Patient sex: F
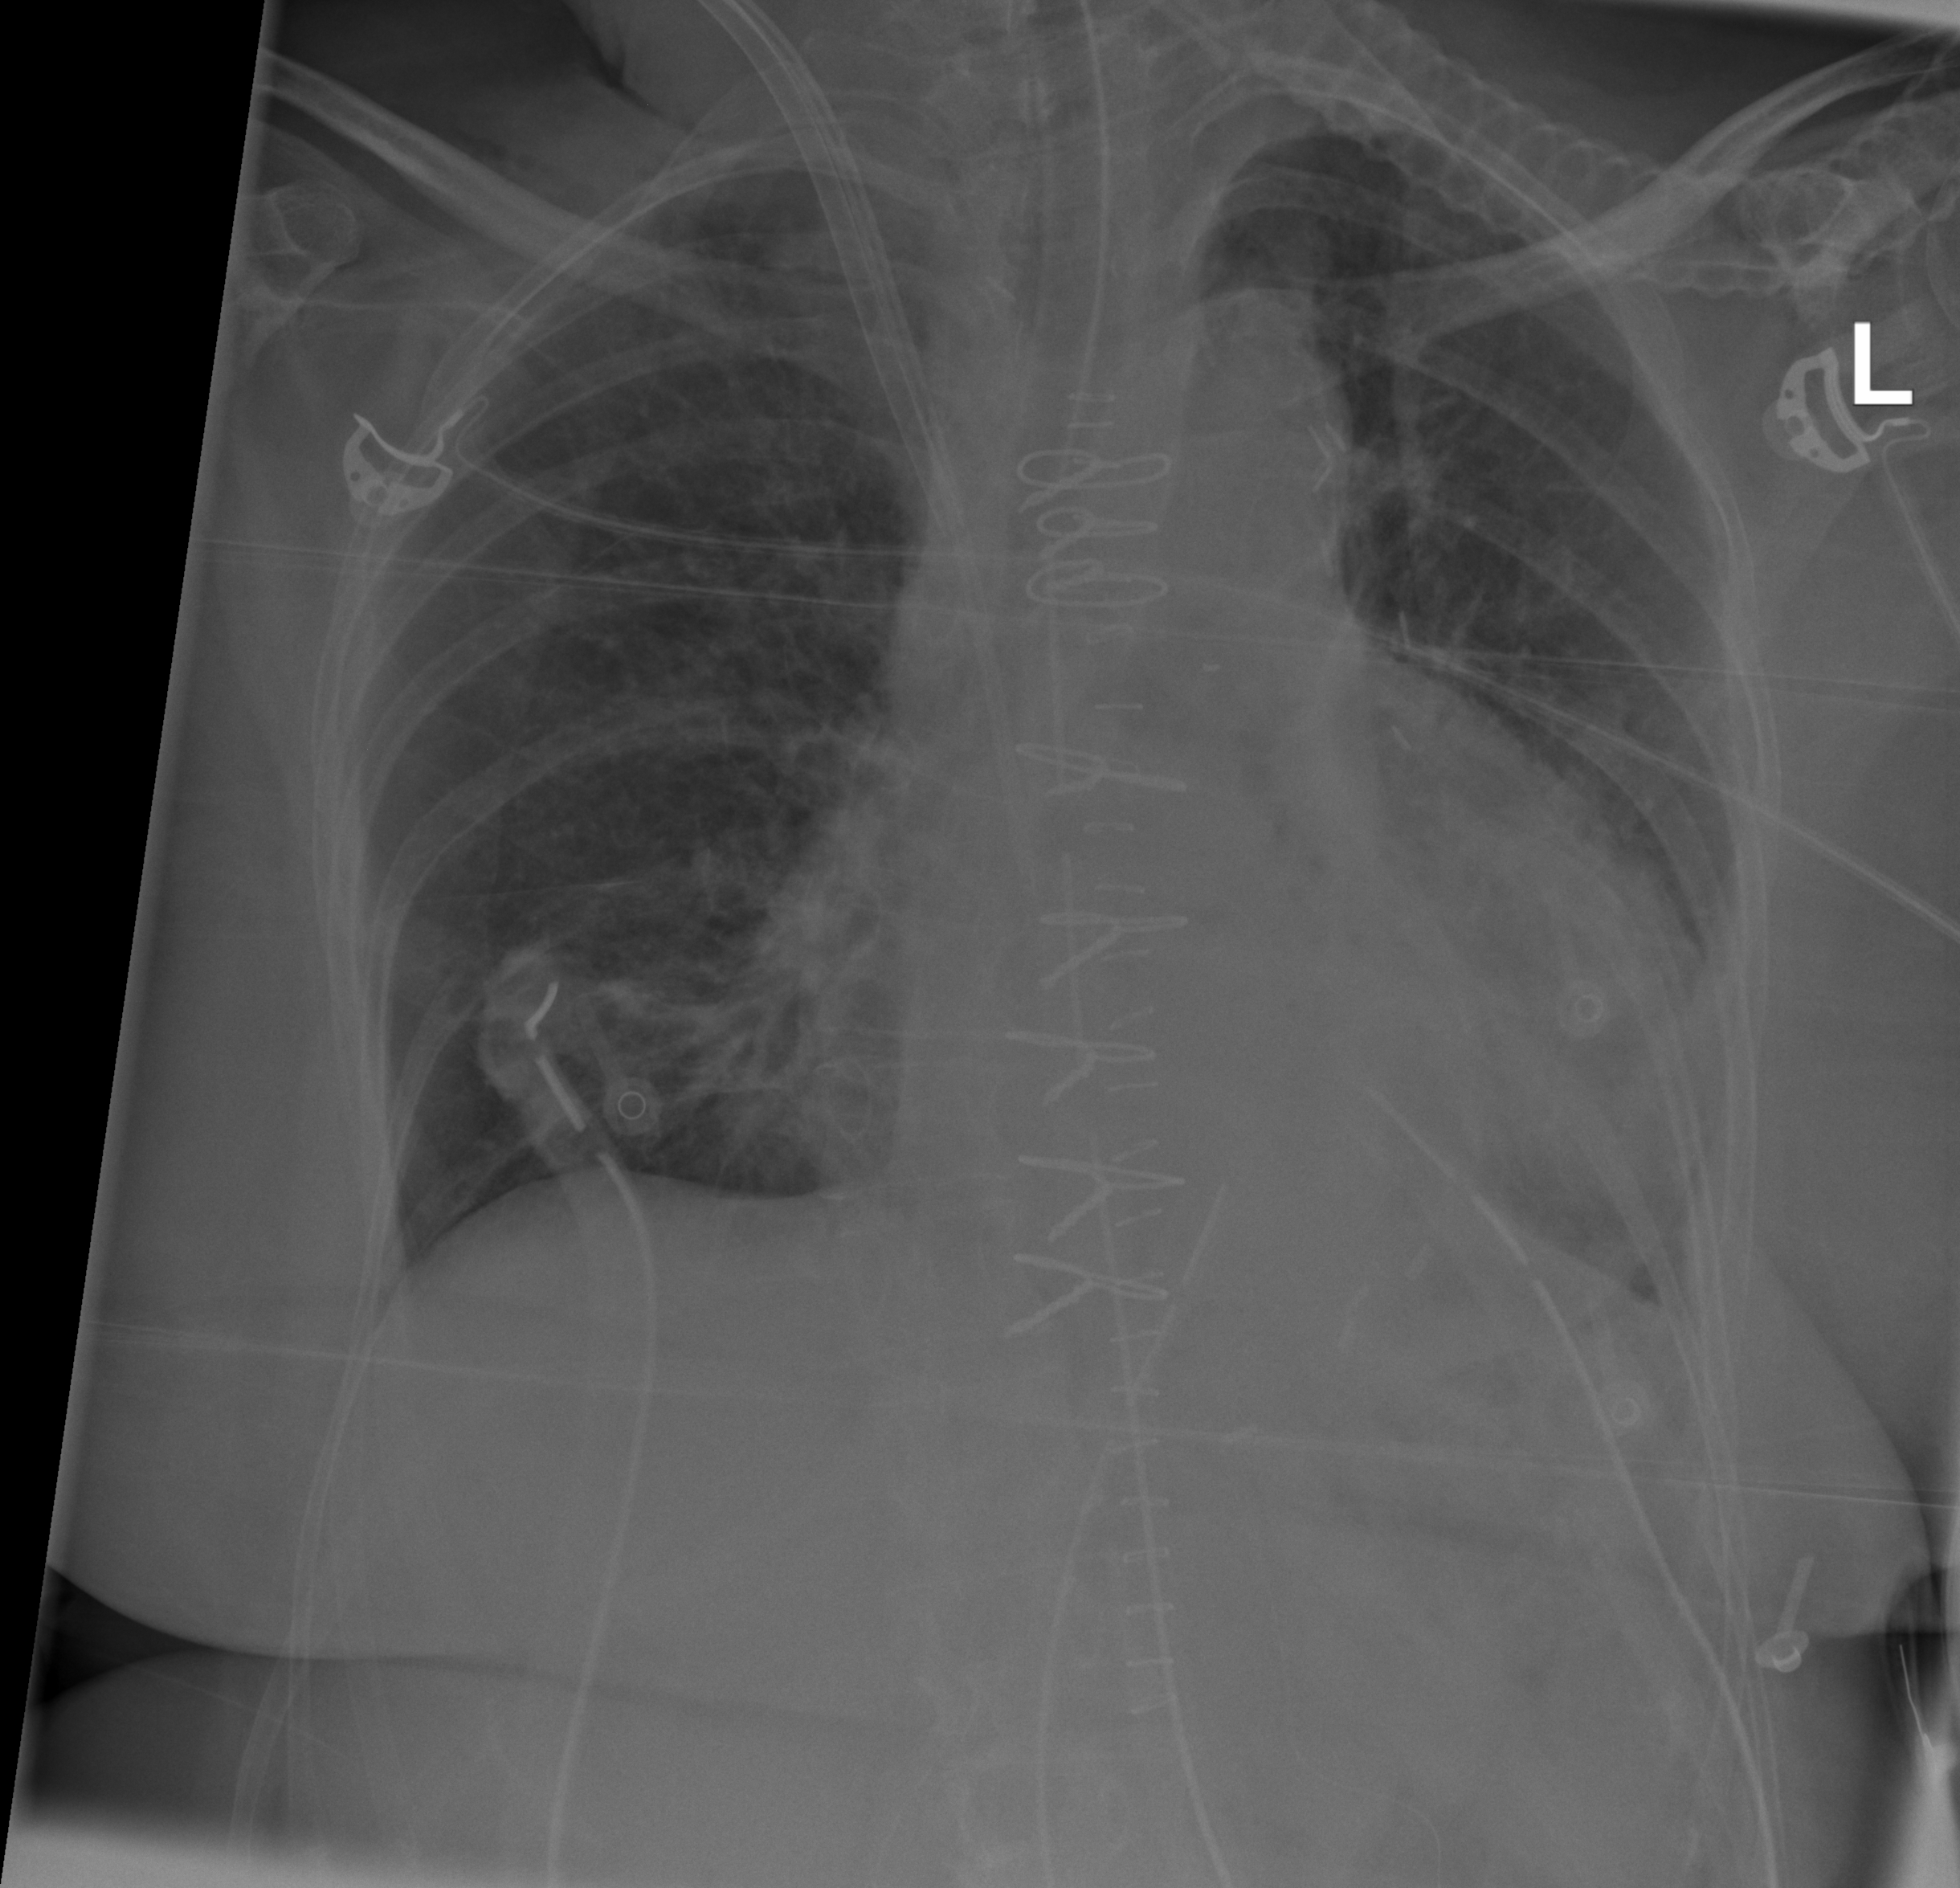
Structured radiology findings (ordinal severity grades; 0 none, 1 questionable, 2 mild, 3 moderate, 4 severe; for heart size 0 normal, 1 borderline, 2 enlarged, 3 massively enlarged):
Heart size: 3
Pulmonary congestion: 2
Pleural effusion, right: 0
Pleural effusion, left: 0
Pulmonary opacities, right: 0
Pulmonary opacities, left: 0
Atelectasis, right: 0
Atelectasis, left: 0